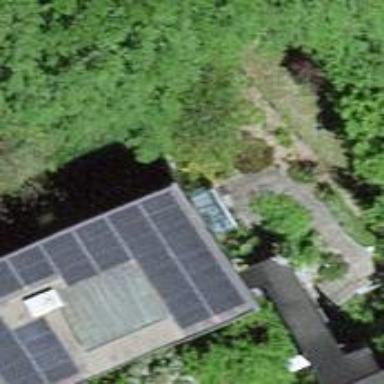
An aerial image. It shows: Solar photovoltaic panel generating electricity through small installation.